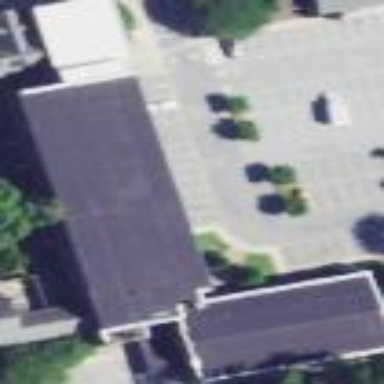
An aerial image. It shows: Building.